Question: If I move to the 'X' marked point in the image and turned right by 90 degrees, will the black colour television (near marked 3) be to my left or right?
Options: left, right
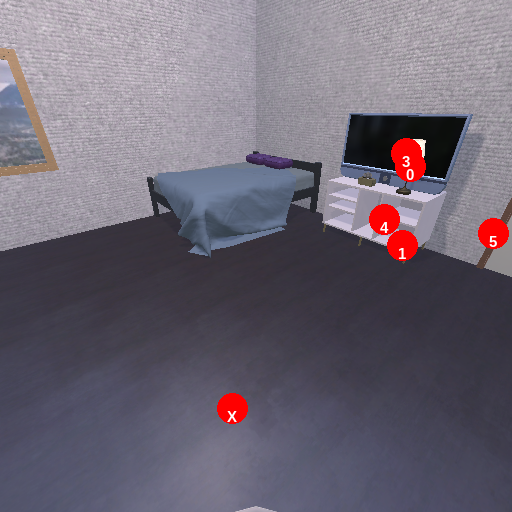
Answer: left